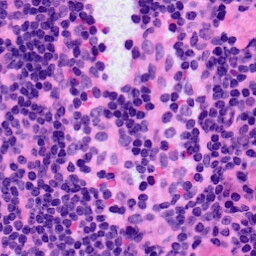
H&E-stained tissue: LymphNode